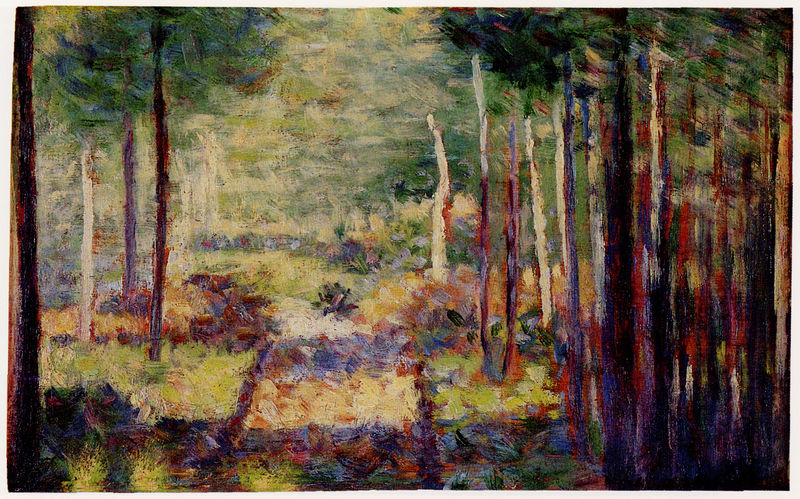
Titel: Allée en forêt, Barbizon
Künstler: Georges Pierre Seurat
Standort: Paris
Institution: (Privatsammlung)
Schlagwörter: baum, blau, blätter, dunkel, gemälde, himmel, schatten, baumstämme, bäume, gelb, grün, impressionismus, landschaft, braun, bunt, frankreich, hell, licht, schwarz, weiss, ölbild, ausblick, gras, rot, weg, wiese, beige, expressionismus, flächig, malerei, öl, einsamkeit, gräser, natur, stamm, pastos, pfad, sonne, pflanzen, wald, farbig, ruhe, divisionismus, pointilismus, farben, farbe, formen, lila, idylle, tannen, luft, stämme, duktus, reflexe, gerade, baumkronen, striche, punkte, lichtung, pinsel, farbauftrag, senkrecht, landschaftsbild, verwischt, rinde, nadelbäume, kiefern, flirren, plein air, baumrinde, baumstumpf, neoimpressionismus, forst, grobe malweise